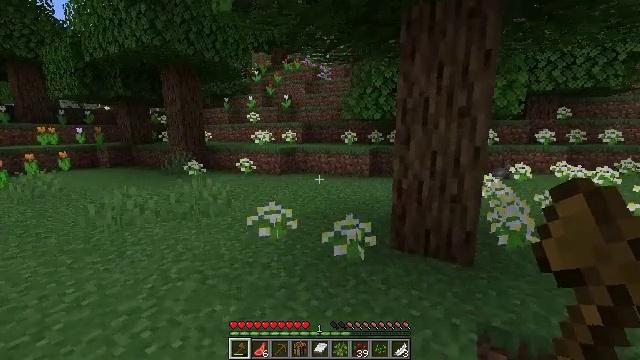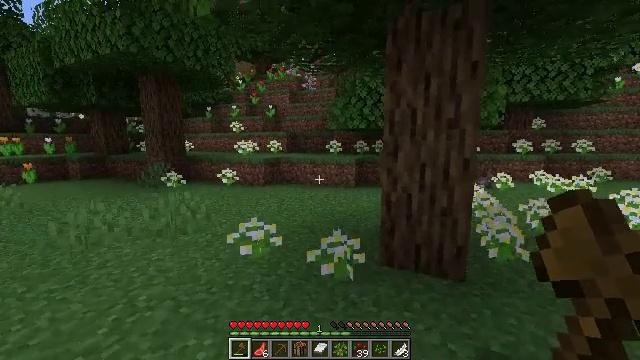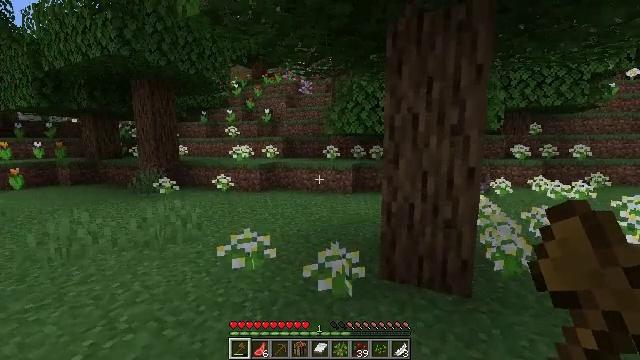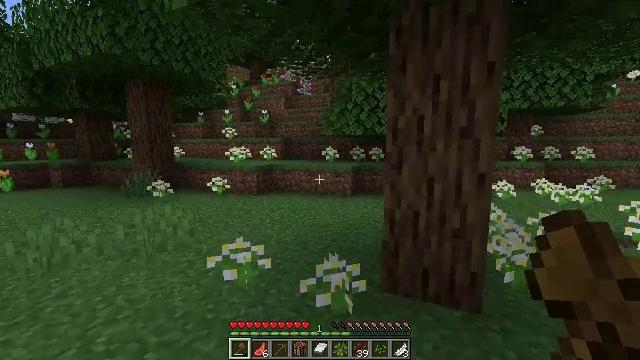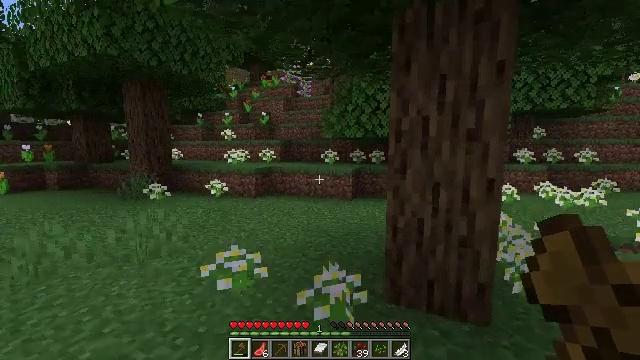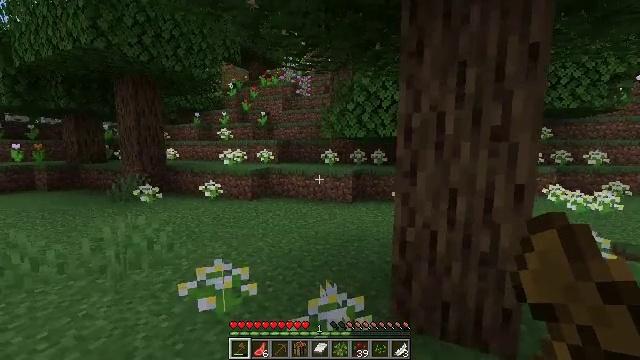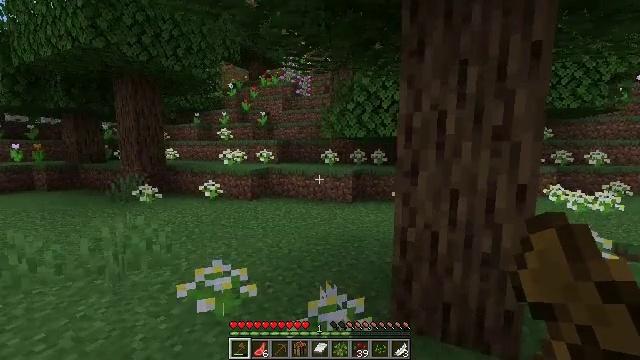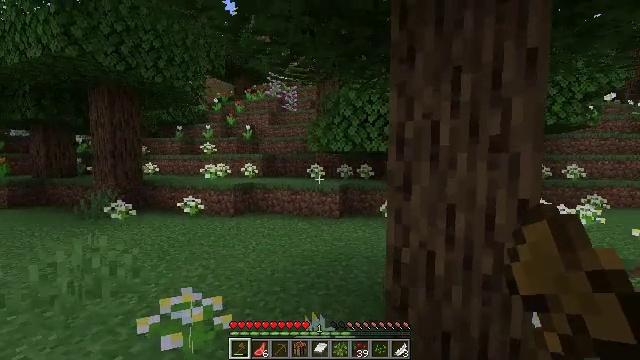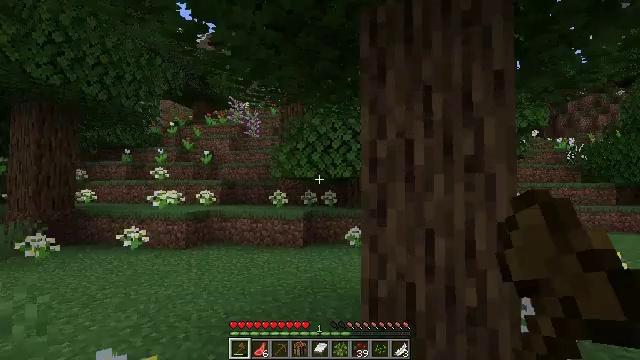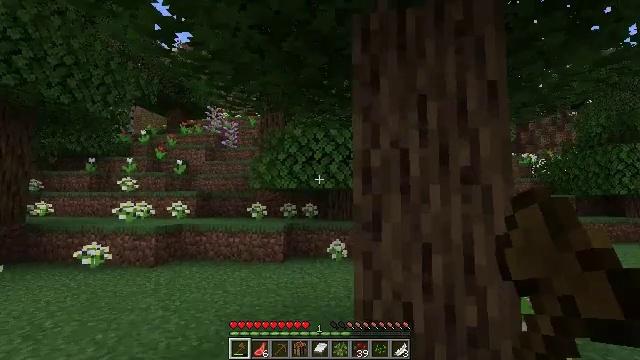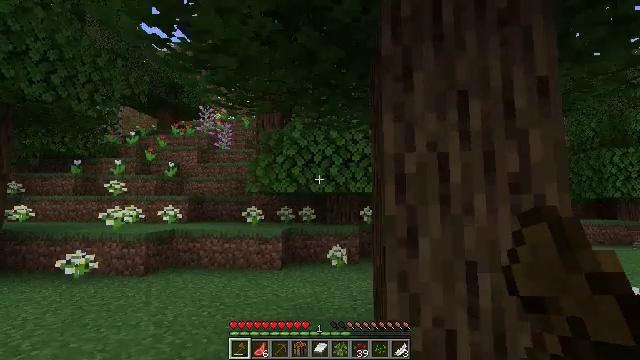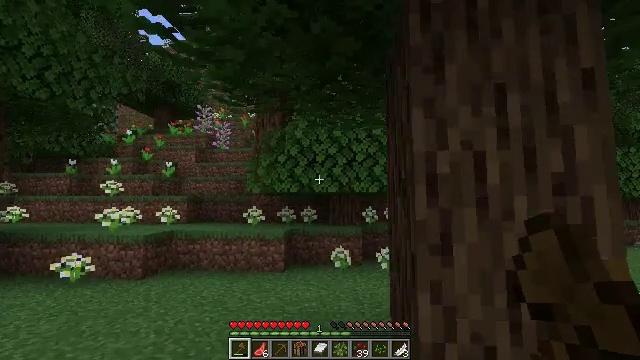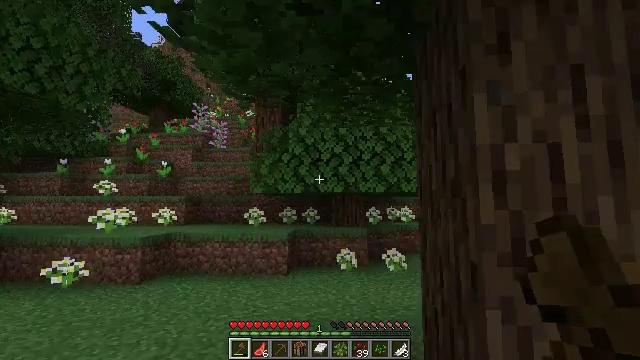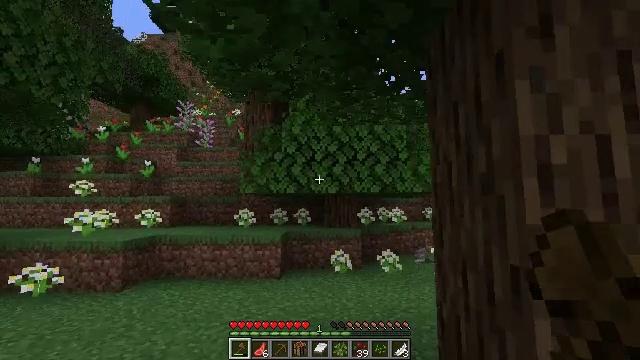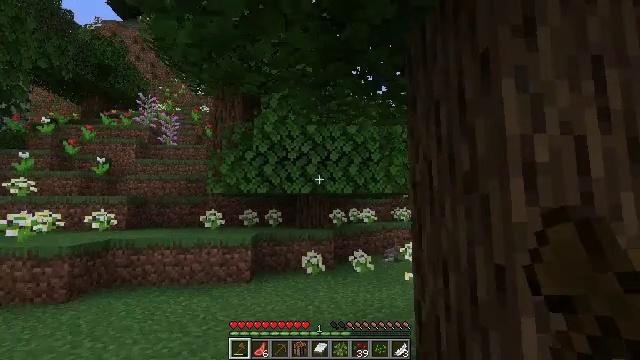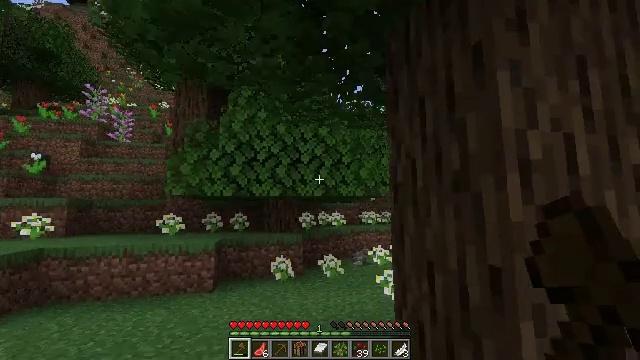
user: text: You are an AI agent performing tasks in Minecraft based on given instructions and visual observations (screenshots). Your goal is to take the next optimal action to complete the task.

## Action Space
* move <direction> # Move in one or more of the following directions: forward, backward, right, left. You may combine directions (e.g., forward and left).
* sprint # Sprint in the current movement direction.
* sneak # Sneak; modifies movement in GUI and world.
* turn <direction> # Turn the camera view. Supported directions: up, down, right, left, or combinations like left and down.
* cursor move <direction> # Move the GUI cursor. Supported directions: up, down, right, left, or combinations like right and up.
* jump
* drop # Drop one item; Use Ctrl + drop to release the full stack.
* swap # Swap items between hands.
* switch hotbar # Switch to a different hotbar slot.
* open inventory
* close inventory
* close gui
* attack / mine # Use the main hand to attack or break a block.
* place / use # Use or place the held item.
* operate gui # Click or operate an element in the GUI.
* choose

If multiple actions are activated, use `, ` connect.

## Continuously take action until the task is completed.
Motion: motion action
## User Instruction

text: Collect red sand from a desert biome.
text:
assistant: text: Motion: move forward, turn right and up
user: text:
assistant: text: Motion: move forward, turn up
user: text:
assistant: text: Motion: move forward
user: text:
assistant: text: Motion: move forward
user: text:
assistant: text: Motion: move forward
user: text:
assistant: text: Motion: move forward
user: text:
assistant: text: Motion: move forward, turn right and up
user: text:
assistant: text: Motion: move forward and move left, turn right and up
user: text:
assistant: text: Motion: move forward and move left, turn right and up
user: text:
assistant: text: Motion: move forward and move left, turn right
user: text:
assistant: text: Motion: move forward and move left
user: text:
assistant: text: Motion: move forward and move left, turn right
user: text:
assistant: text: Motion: move forward and move left, turn right
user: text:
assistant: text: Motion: move forward, turn right
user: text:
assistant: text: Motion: move forward, turn right
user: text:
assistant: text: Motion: move forward, turn right
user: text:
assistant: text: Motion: move forward, turn right
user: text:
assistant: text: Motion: move forward
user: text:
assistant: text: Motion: move forward
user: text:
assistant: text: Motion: move forward, turn right
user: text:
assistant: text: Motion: move forward, turn right
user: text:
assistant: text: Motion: move forward, turn right
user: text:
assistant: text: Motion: move forward
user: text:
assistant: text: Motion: move forward
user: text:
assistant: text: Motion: move forward
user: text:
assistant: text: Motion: move forward
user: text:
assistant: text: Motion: move forward
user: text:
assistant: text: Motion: move forward
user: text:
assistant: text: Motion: move forward
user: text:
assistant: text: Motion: move forward